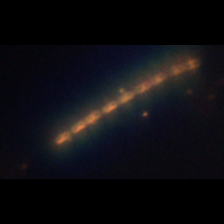
Taxon: Chaetoceros
Group: Diatoms